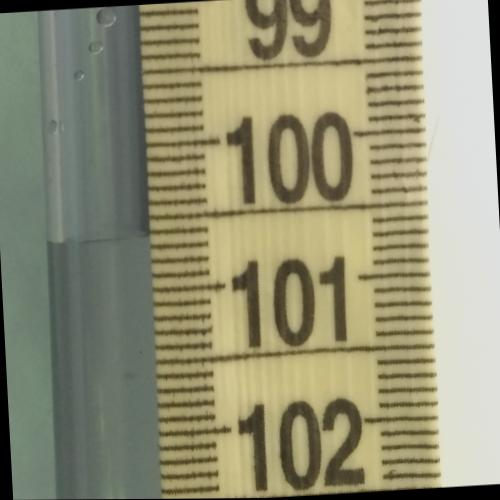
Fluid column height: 100.6 cm